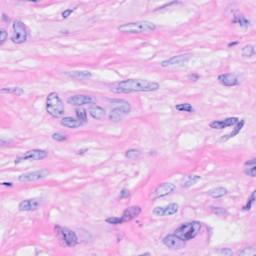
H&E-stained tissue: Breast